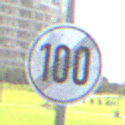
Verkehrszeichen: EndeGeschwindigkeit100
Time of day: MorningAfternoon
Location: Outdoor (Suburban)
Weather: PartlyCloudy
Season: NotSpecified
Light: Natural